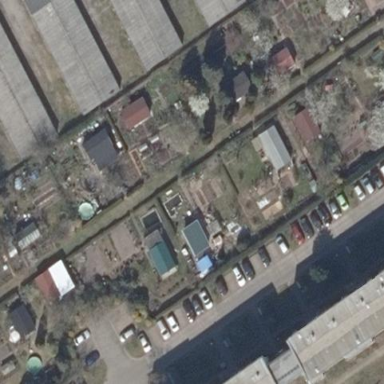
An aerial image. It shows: Allotments area.